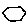
Label: hexagon